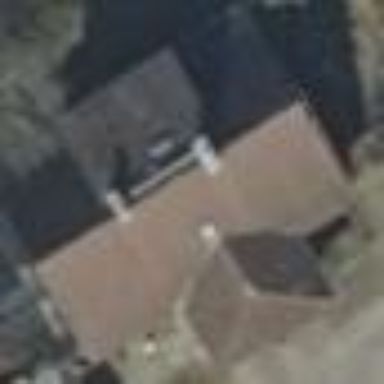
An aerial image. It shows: House with gabled roof oriented along the building.